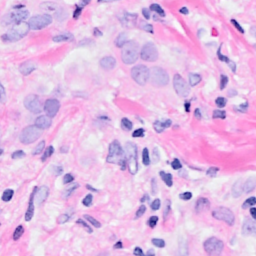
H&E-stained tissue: Breast